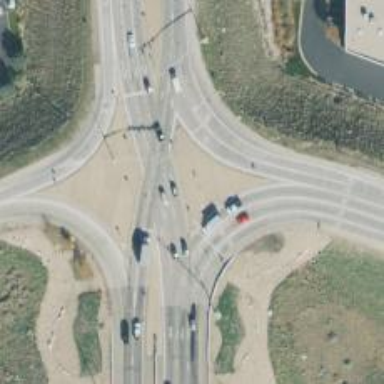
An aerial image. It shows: Trunk highway connected to diverging diamond interchange (DDI).